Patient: sex M, age 73
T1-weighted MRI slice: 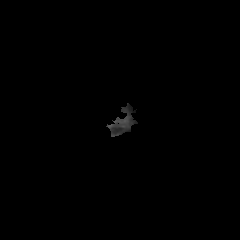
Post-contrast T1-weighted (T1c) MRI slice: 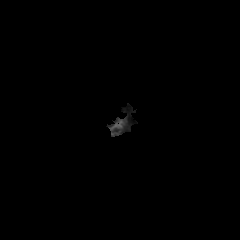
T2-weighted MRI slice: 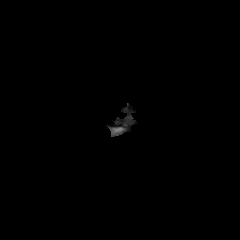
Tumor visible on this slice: no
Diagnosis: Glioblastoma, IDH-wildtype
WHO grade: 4